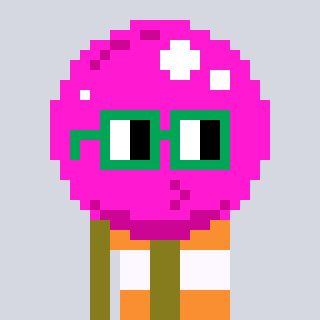
a pixel art character with square green glasses, a bubblegum-shaped head and a gunk-colored body on a cool background